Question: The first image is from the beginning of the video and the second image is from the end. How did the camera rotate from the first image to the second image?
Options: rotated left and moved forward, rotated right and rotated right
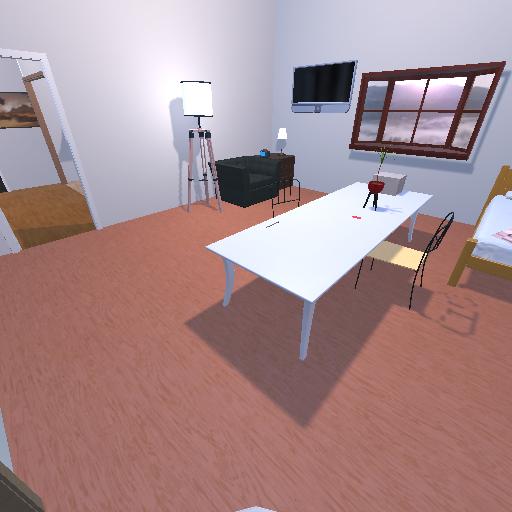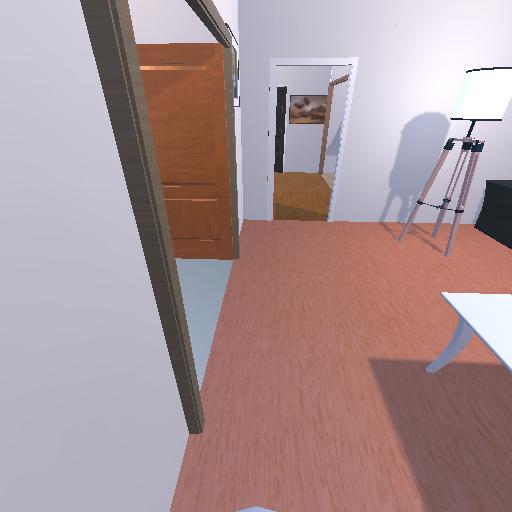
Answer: rotated left and moved forward